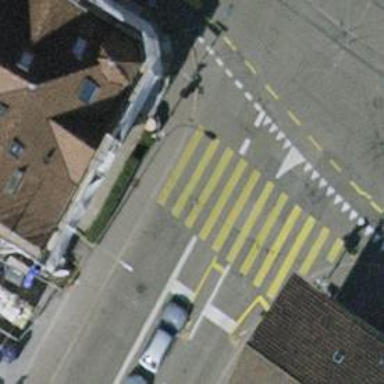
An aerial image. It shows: Kerb barrier.